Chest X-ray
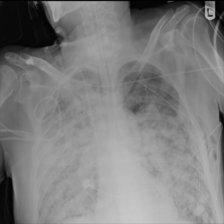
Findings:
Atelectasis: negative
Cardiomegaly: negative
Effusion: negative
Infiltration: negative
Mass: negative
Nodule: negative
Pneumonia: negative
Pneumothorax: negative
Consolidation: negative
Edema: negative
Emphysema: negative
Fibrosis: negative
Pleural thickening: negative
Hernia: negative